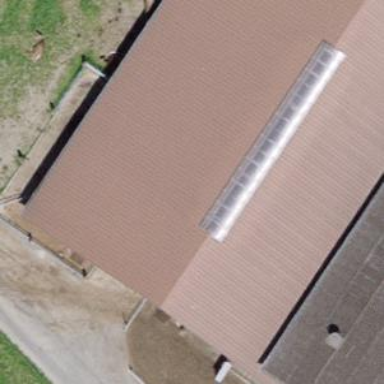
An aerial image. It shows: Farm auxiliary building.